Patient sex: M
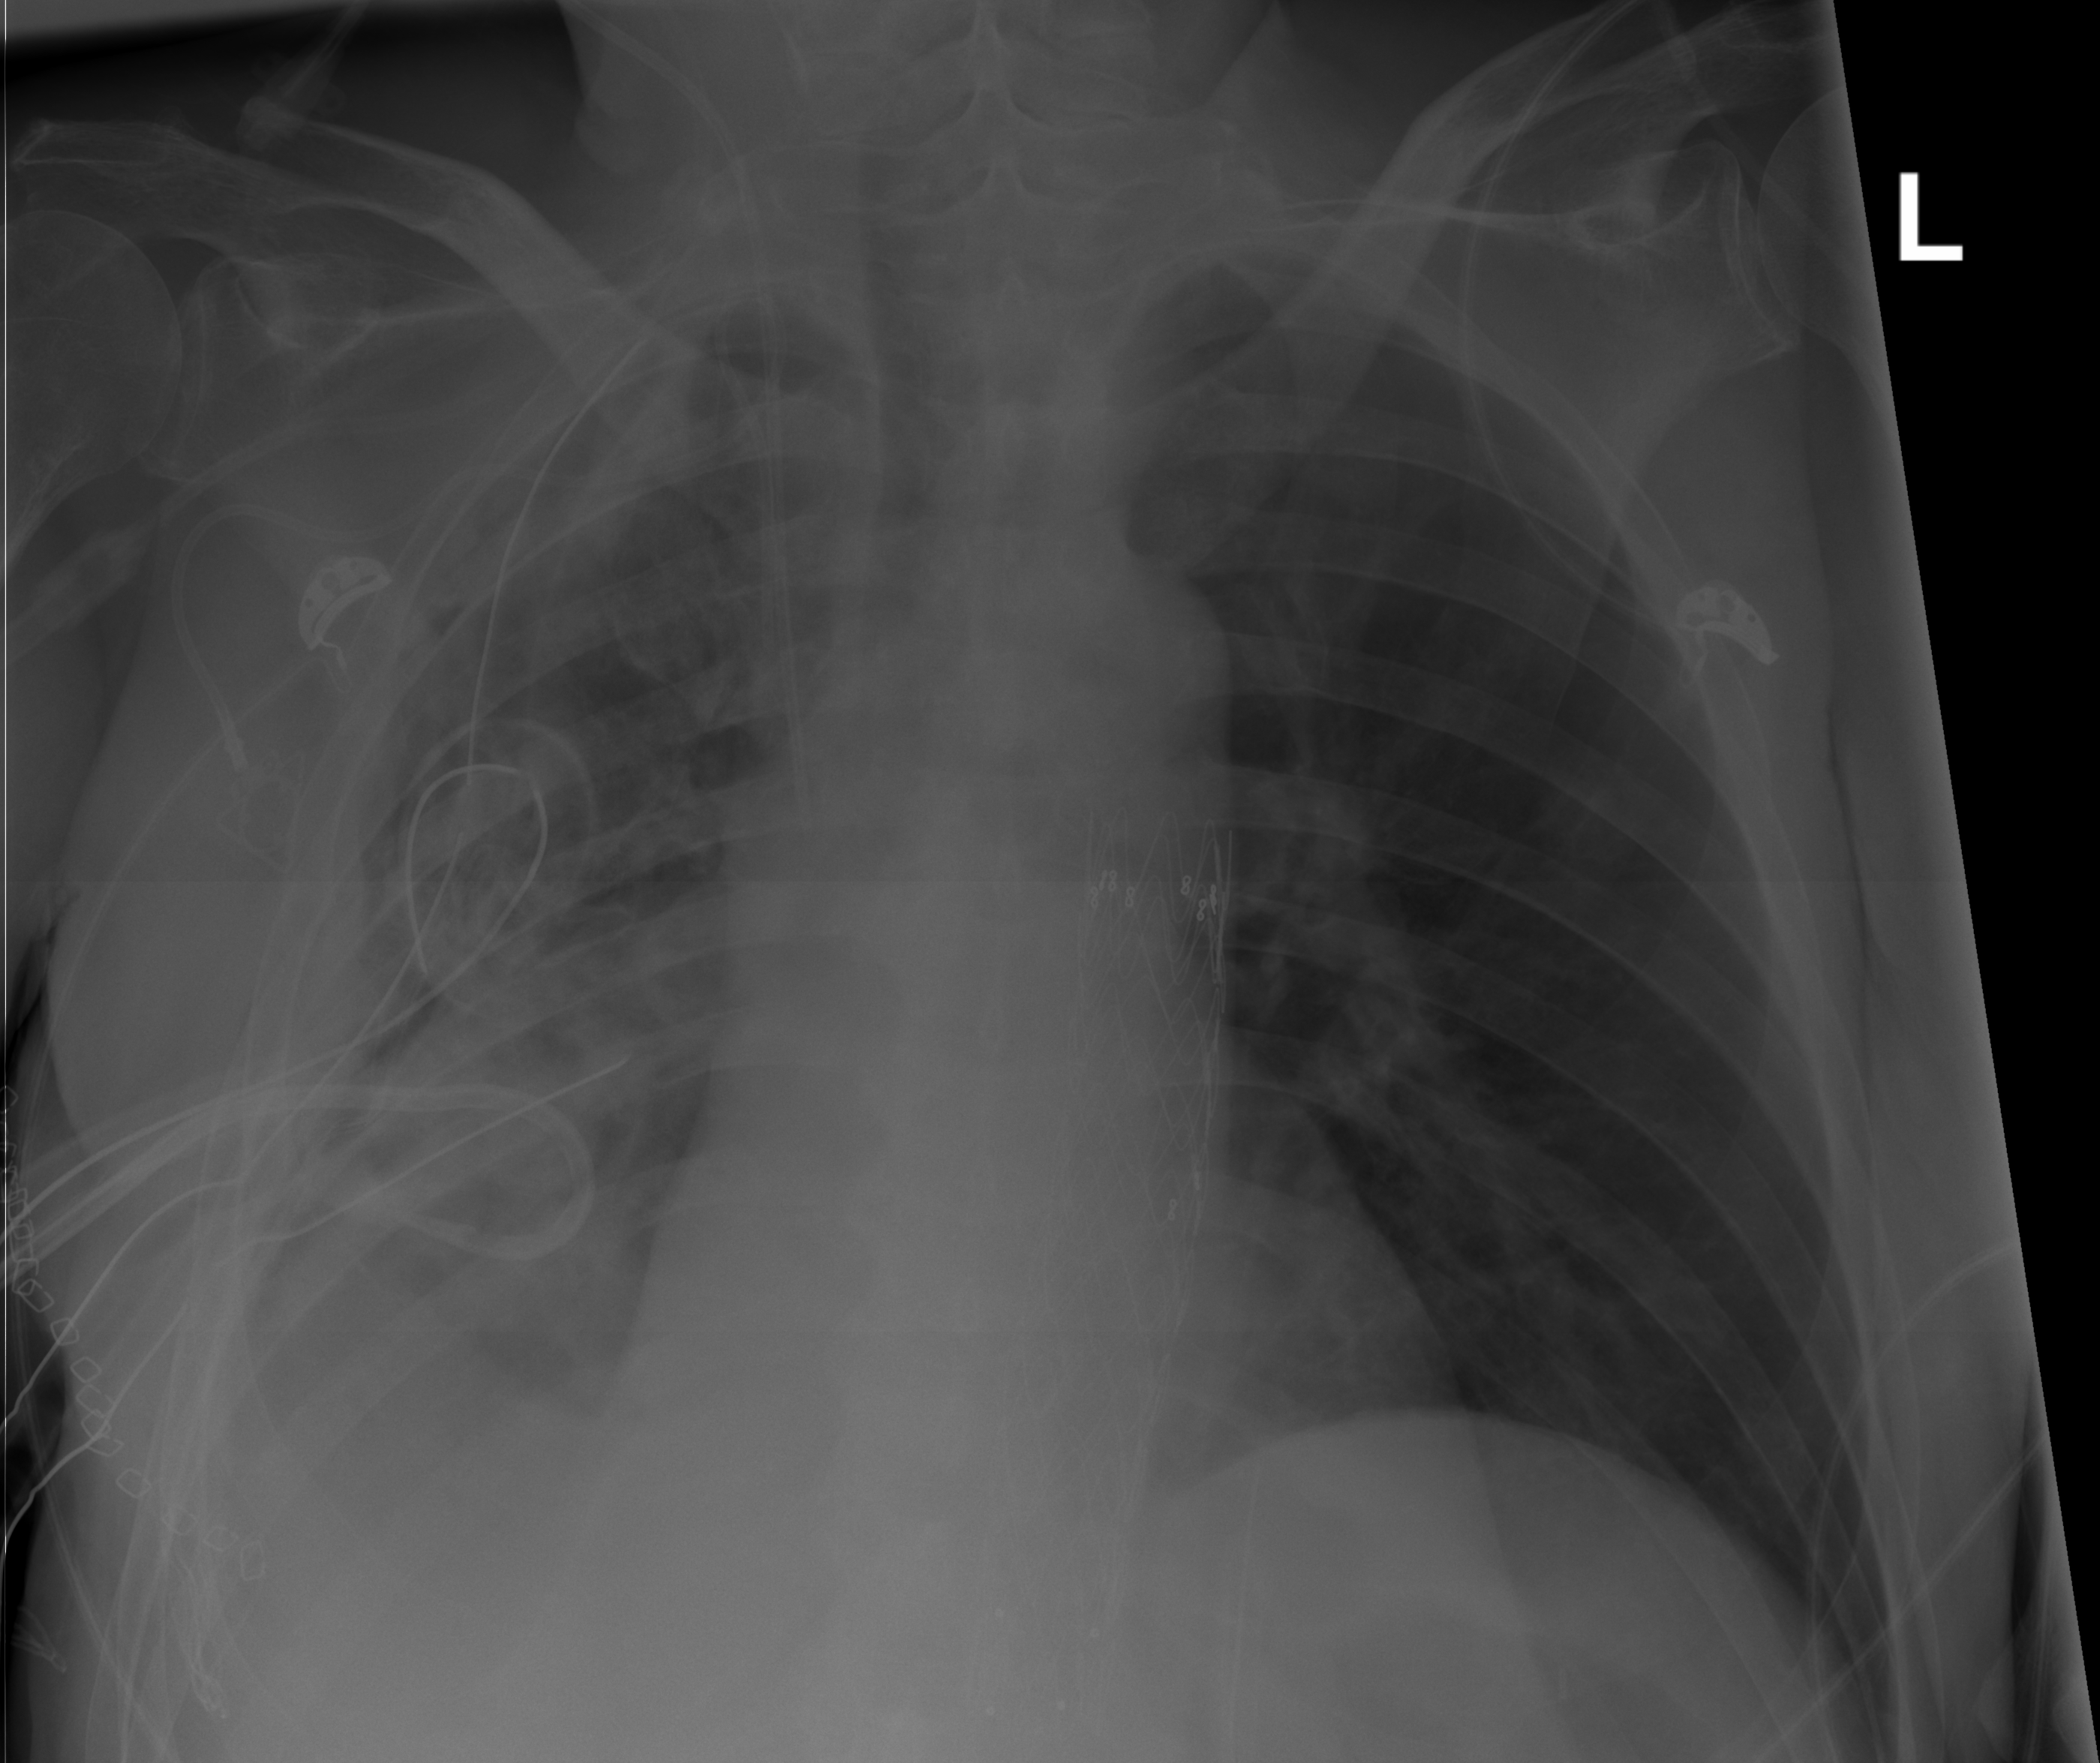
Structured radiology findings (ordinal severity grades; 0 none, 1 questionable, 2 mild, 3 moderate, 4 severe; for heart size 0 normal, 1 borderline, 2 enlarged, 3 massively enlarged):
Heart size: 0
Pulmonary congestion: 0
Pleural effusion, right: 3
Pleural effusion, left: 0
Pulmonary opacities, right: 2
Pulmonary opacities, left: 0
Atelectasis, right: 2
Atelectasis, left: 2